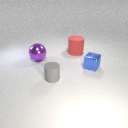
small blue metal cube to the right of large purple metal sphere